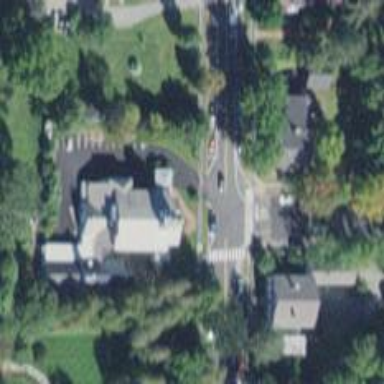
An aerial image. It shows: Marked crossing on the road.